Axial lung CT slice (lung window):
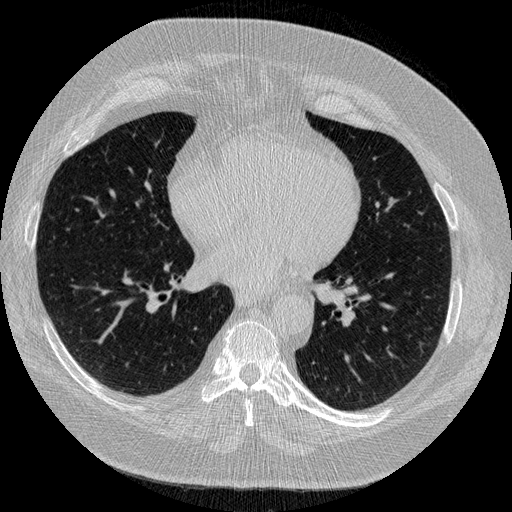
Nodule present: no